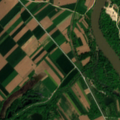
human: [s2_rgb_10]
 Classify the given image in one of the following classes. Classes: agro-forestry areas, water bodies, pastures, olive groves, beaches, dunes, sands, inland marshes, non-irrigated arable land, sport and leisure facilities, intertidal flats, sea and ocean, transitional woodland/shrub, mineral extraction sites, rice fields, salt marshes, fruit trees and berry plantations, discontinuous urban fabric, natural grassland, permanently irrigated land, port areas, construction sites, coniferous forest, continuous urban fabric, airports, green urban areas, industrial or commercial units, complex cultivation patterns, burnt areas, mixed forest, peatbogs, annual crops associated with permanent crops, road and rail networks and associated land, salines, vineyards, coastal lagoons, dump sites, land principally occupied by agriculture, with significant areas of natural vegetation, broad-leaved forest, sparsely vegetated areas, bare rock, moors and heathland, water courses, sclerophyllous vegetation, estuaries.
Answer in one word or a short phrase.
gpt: non-irrigated arable land, complex cultivation patterns, land principally occupied by agriculture, with significant areas of natural vegetation, broad-leaved forest, water courses